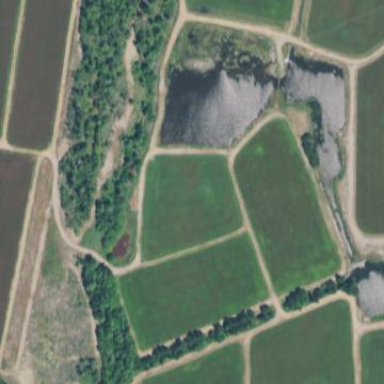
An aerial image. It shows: Farmland with cranberries as the main crop.